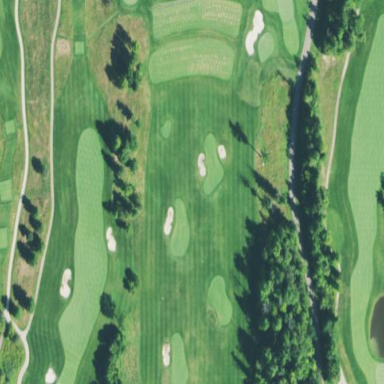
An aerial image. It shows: Golf rough area.